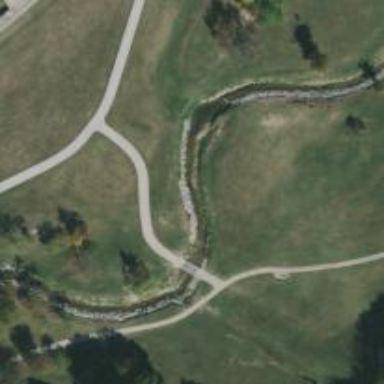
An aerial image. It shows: Disc golf basket.